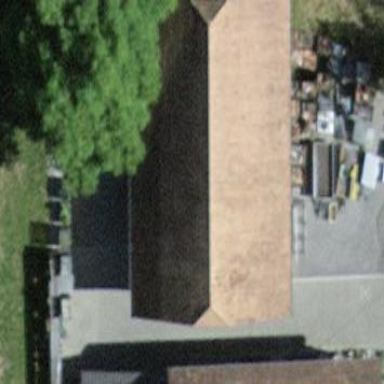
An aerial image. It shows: Rural barn.